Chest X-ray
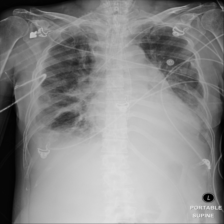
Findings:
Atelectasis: negative
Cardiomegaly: negative
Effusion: negative
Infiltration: negative
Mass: negative
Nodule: negative
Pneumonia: negative
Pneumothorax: negative
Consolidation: negative
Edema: negative
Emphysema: negative
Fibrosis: negative
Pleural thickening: negative
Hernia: negative